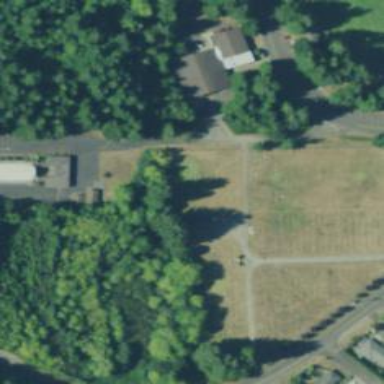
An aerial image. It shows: Graveyard area designated as cemetery.